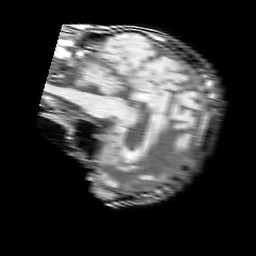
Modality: T1w
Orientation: sagittal
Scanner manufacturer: philips
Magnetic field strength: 1.5 T
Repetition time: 0.2035 s
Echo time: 0.001809 s